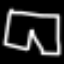
Label: pants